Field crop: maize
Growth stage: 2
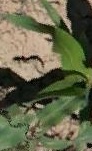
Species: maize